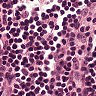
Metastatic tissue present: no